Sex: F
Age: 66
Scanner: Avanto
Primary tumour origin: Melanoma
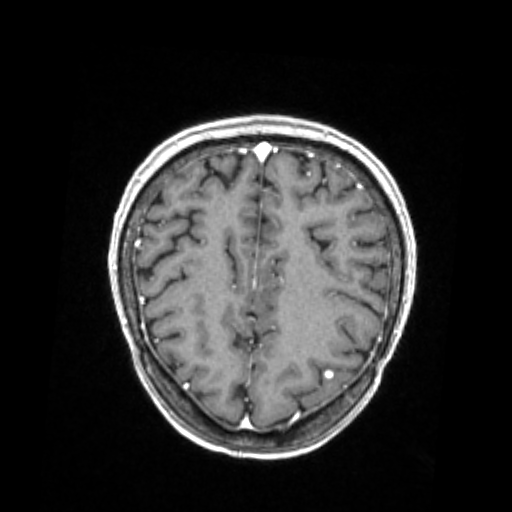
Segmented lesion volume (cc): 0.1364
Number of lesion components: 1